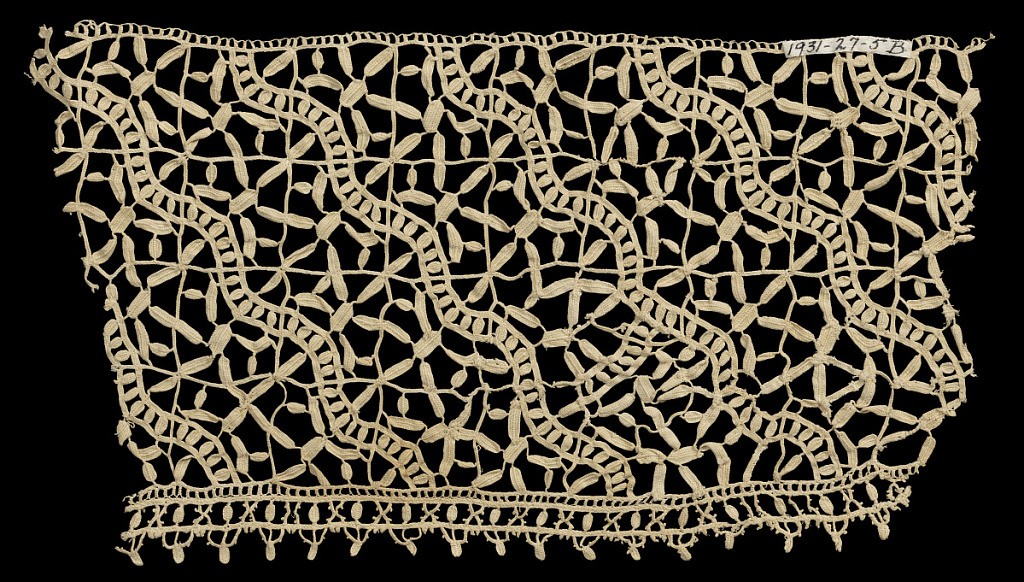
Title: Fragment
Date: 16th–17th century
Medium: linen Technique: grid of laid cords with needle lace, reticella style
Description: Fragment with a grid-like arrangement intersected with wavy diagonal bands.